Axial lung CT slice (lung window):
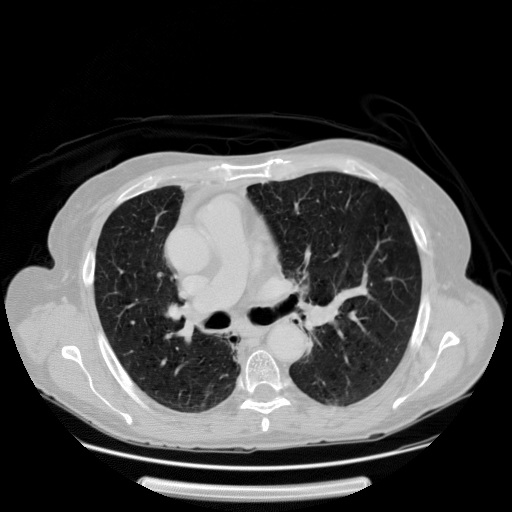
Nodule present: no